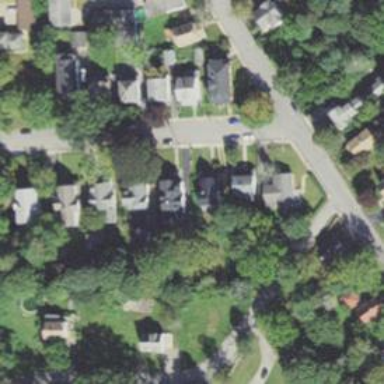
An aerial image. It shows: Residential driveway.